Frequency: 60000
Velocity: 0,186
Power: 43,9
Pulse duration: 0,0000001
Pass count: 1
Magnification: 10
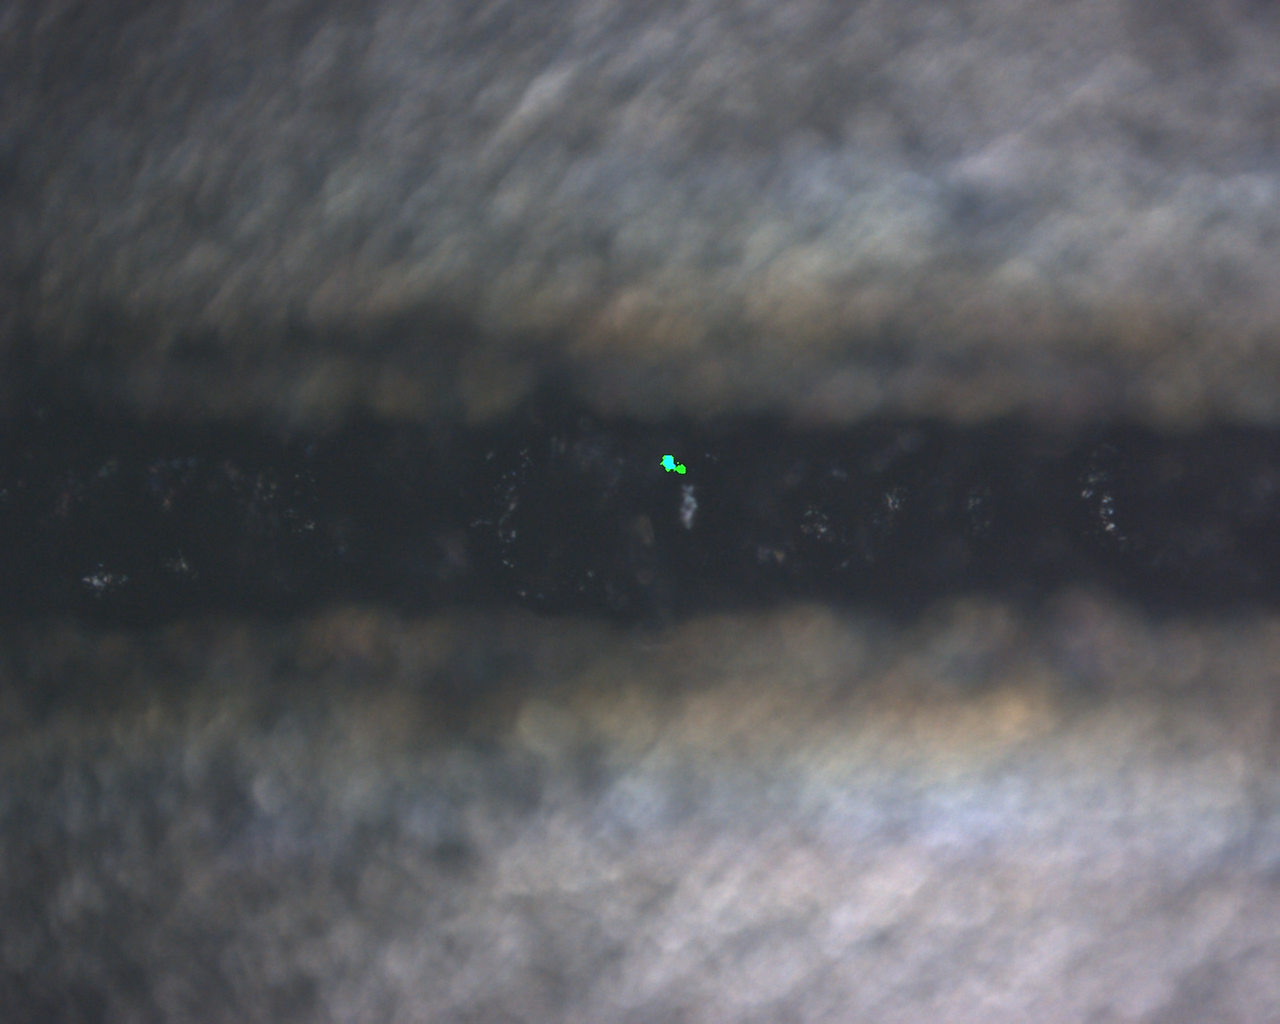
Measured width: 115.182
Other width: 96.618